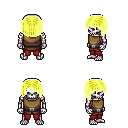
a pixel art fantasy rpg character, male body template, skeleton, leather chest armor, red pants, gold pageboy hairstyle, four views (front, back, left, right), 2x2 character sprite sheet, small pixel art, hard edges, no anti-aliasing